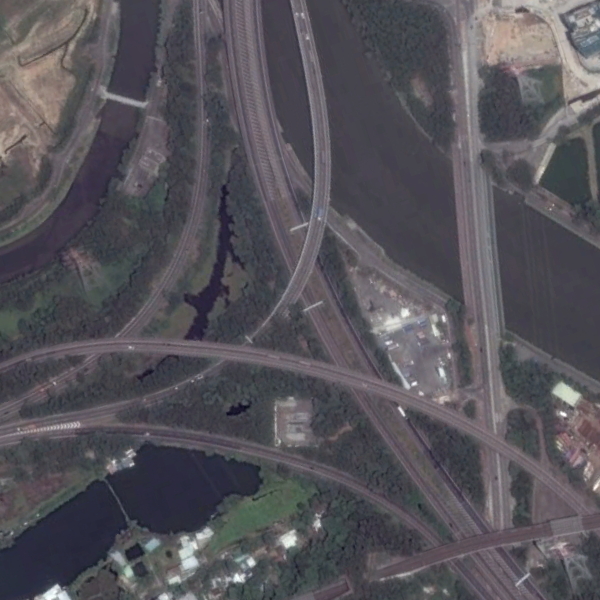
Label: Viaduct